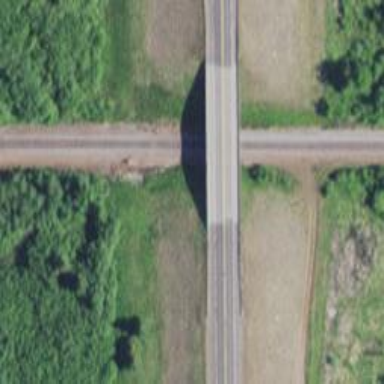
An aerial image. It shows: Primary highway.